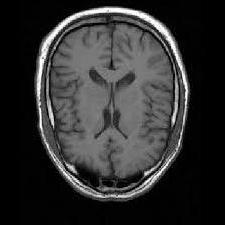
Label: notumor